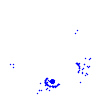
Particle: electron